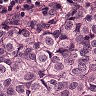
Metastatic tissue present: yes